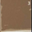
Piece: xx